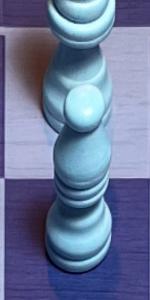
Label: Bishop_White